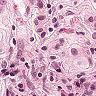
Metastatic tissue present: yes